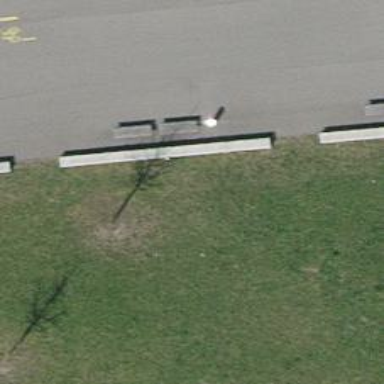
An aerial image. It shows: Brown bench.